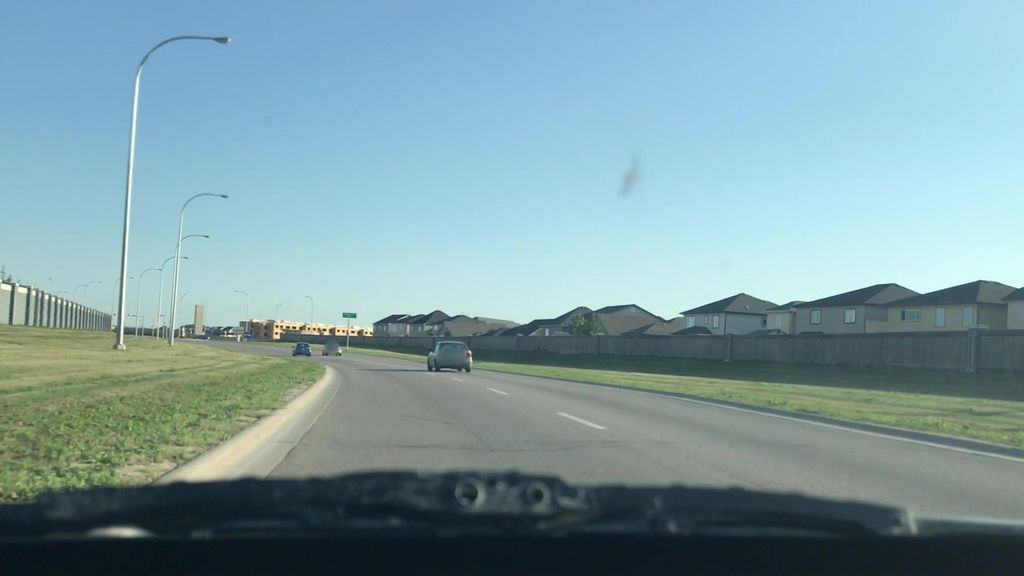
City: winnipeg